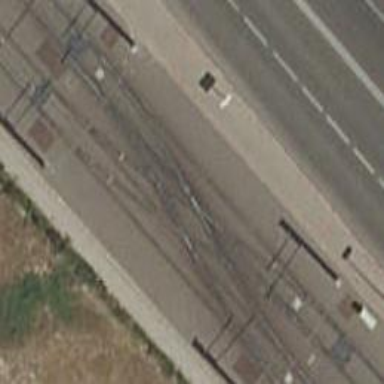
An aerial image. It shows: Light rail railway system with contact lines for electrification.